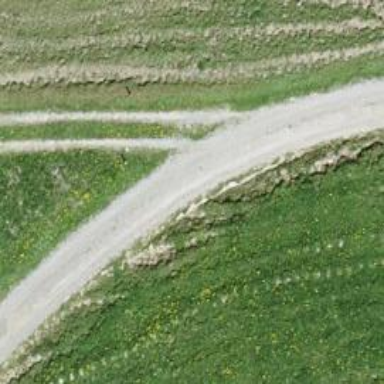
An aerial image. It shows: Gravel track with track type of grade3.